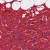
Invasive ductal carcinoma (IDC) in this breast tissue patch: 0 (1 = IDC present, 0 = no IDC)